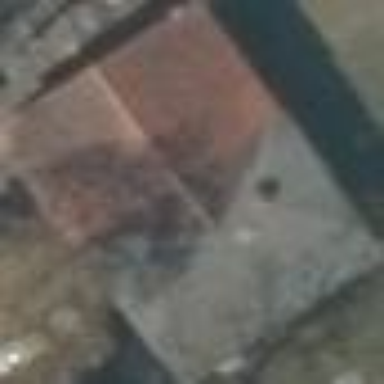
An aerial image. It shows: Restaurant.